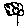
Label: flower